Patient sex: M
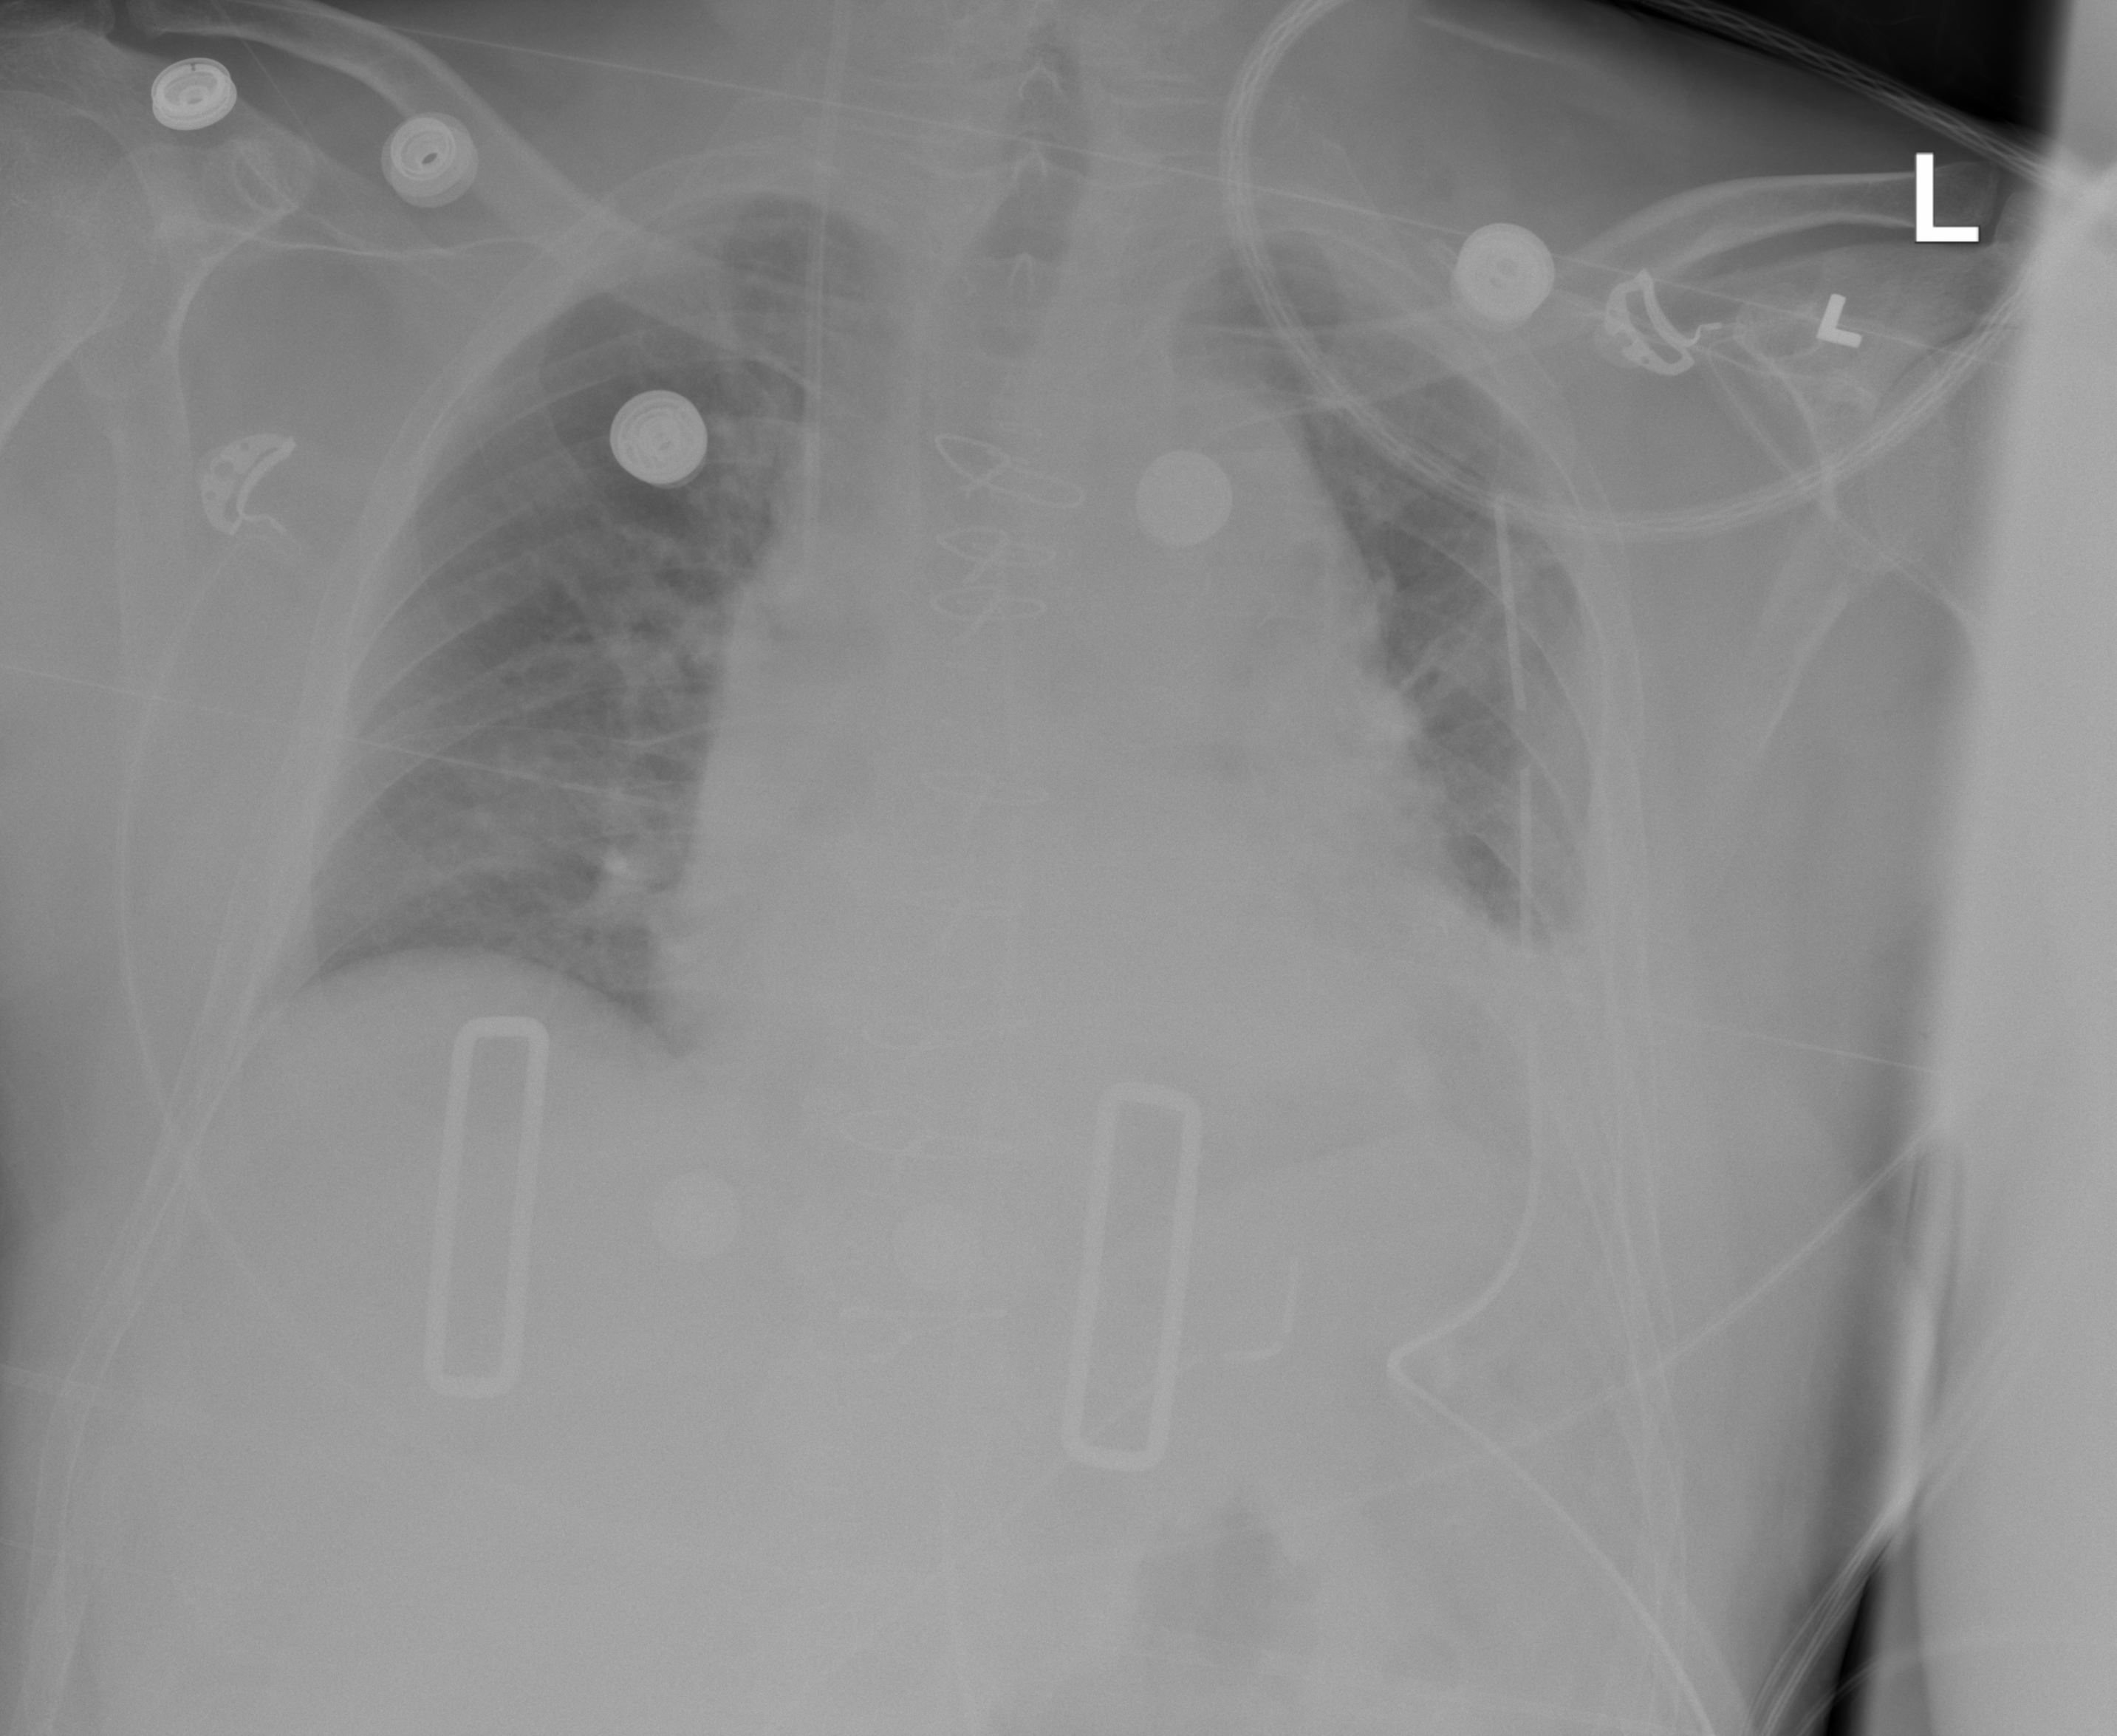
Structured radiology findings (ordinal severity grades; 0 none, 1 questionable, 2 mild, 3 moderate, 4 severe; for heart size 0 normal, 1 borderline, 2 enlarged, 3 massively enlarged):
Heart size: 3
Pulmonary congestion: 2
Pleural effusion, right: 0
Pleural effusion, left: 2
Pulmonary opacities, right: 0
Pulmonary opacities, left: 0
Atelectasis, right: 0
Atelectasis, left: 2